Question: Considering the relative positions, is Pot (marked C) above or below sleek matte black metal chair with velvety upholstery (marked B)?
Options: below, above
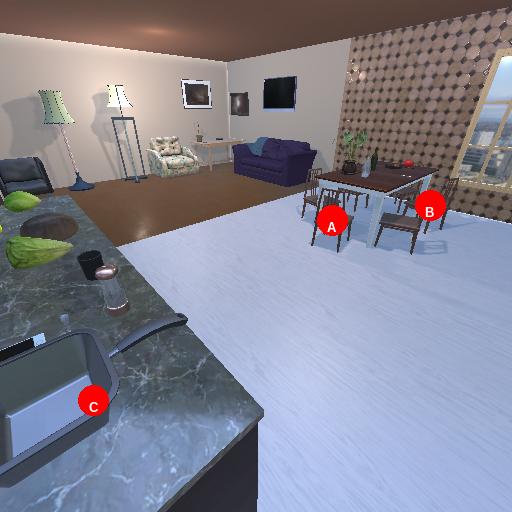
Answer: below